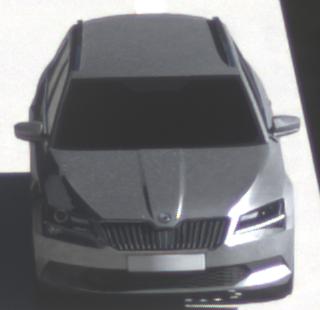
Make: Skoda
Model: Superb Combi 1.4 TSI
Detailed model: Superb (III) Combi
Model produced from: 2015/09
Model produced until: 2018/06
Doors: 5
Color: gray
Road condition: wet road
Daytime: morning or afternoon
Contrast: high contrast